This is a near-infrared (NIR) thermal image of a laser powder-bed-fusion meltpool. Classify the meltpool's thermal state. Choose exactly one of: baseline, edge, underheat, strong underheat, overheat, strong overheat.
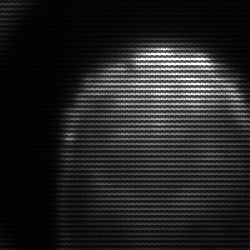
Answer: edge